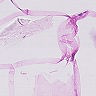
Metastatic tissue present: no